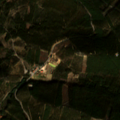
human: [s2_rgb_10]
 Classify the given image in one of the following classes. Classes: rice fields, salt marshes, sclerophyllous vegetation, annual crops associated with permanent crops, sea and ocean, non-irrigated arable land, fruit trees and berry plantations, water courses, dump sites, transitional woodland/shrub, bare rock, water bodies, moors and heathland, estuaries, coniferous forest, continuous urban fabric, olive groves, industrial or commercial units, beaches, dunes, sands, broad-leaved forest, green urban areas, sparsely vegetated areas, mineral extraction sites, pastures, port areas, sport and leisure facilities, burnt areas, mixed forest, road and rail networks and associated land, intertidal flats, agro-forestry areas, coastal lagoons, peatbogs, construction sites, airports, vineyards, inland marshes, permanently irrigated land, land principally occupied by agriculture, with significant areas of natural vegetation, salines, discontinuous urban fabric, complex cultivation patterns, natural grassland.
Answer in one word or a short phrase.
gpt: broad-leaved forest, coniferous forest, mixed forest, transitional woodland/shrub